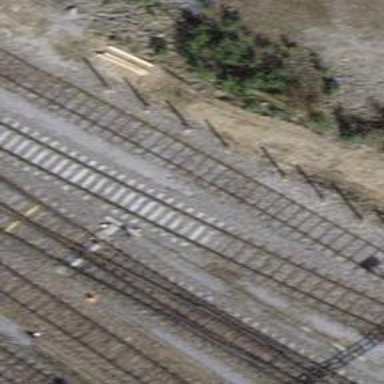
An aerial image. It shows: Railway yard with one track.